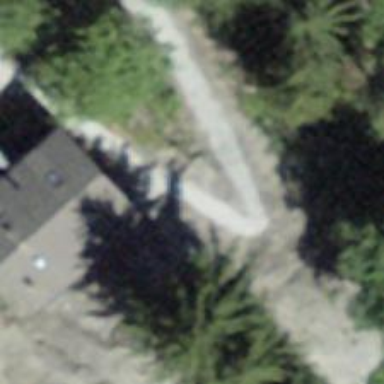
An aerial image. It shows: Well-maintained track road of grade 1.